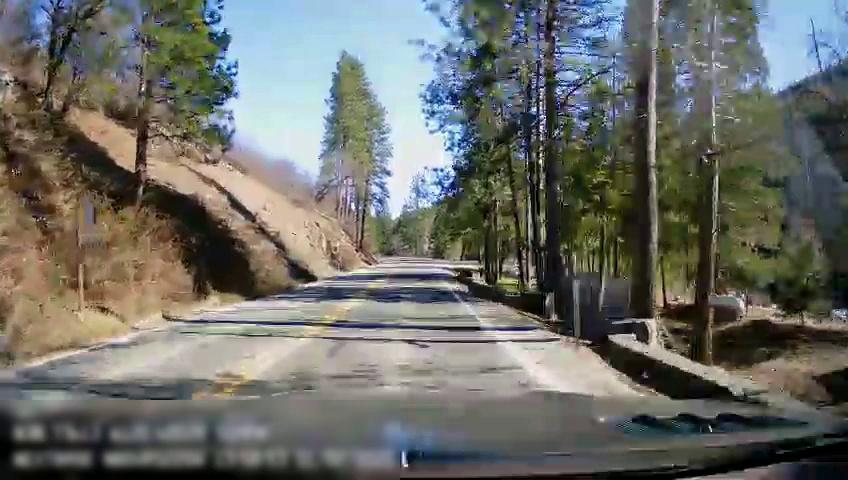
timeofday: Day
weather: Sunny
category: Drivable Space
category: Drivable Space
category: Lanes | Opposite Lane
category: Lanes | Current Lane
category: Lanes | Opposite Lane
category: Lanes | Current Lane